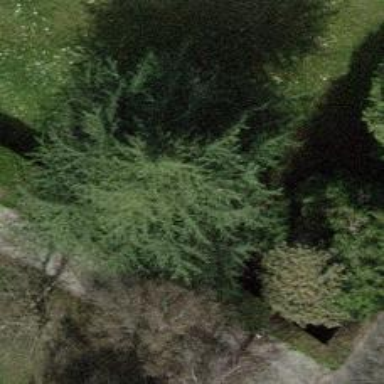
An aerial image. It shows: Evergreen tree with needle-leaved leaves.